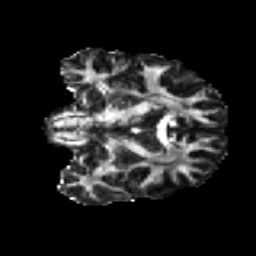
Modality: FA
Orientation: coronal
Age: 48
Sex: male
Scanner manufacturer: ge
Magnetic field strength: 3 T
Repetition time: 7.8 s
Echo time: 0.0606 s